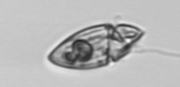
Label: Katodinium_or_Torodinium